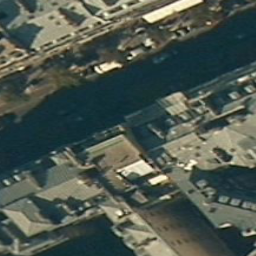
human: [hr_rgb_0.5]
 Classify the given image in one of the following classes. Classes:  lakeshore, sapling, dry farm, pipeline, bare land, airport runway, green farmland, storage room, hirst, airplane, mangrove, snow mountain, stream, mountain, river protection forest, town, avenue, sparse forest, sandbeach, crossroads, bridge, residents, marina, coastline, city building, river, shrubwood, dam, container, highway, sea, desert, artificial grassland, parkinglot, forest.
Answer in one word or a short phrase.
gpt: city building